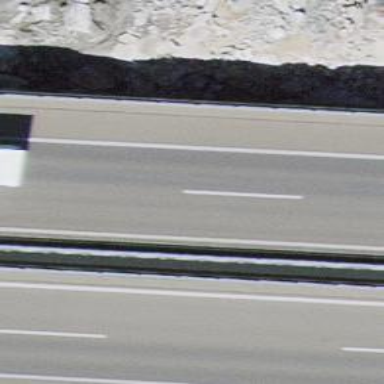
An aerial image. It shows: Asphalt bridge over motorway.